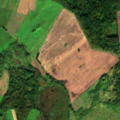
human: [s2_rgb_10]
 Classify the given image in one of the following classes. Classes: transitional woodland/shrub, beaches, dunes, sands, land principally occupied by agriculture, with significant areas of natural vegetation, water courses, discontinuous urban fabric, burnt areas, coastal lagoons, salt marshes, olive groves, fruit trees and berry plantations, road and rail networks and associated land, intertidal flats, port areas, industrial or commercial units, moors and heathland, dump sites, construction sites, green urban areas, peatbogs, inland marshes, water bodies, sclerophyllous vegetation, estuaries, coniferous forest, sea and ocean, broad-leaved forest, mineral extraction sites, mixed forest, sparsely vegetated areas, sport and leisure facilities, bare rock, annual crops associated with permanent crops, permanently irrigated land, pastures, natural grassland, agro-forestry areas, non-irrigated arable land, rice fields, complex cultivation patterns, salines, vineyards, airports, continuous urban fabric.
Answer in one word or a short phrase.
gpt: non-irrigated arable land, pastures, complex cultivation patterns, land principally occupied by agriculture, with significant areas of natural vegetation, broad-leaved forest, transitional woodland/shrub